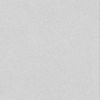
Label: dusty